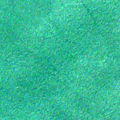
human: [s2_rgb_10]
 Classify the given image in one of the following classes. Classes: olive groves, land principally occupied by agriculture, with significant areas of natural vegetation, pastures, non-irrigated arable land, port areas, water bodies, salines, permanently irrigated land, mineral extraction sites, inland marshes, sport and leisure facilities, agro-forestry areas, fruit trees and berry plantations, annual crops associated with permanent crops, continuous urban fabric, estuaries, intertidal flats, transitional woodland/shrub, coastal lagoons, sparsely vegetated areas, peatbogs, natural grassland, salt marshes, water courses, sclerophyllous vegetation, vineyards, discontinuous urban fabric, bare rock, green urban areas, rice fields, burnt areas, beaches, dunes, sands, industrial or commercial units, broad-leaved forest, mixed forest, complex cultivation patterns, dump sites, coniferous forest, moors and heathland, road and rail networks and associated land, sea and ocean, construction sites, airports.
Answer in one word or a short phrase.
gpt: sea and ocean